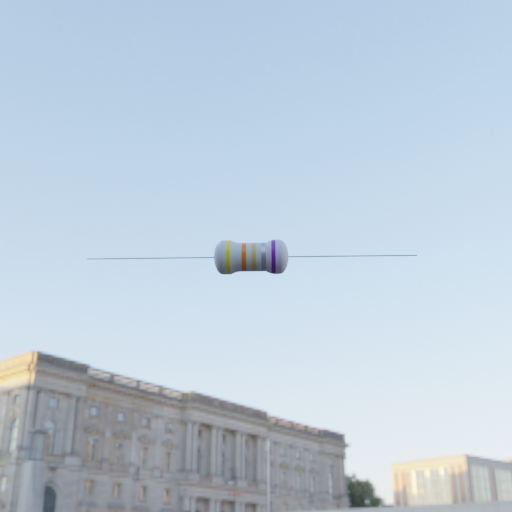
Resistor colour bands (in order): yellow, orange, gold, silver, violet